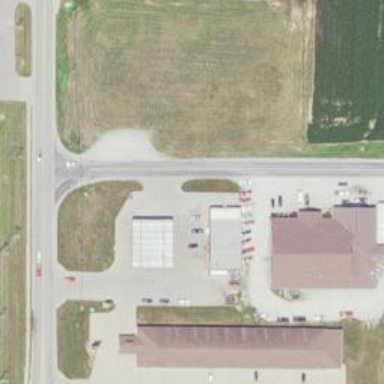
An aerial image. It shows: Fuel station.